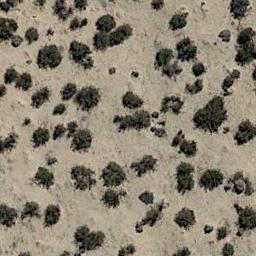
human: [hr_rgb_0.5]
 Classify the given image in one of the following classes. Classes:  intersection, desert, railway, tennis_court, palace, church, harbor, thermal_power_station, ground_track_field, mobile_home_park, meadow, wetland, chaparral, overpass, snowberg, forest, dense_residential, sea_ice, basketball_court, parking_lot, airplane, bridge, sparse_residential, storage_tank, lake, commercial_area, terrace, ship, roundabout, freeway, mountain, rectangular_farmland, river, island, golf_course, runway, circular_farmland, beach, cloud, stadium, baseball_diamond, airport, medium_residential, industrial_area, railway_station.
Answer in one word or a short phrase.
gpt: chaparral